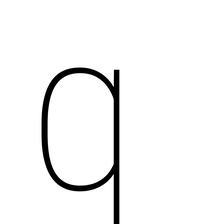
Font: Roboto_Condensed_Thin